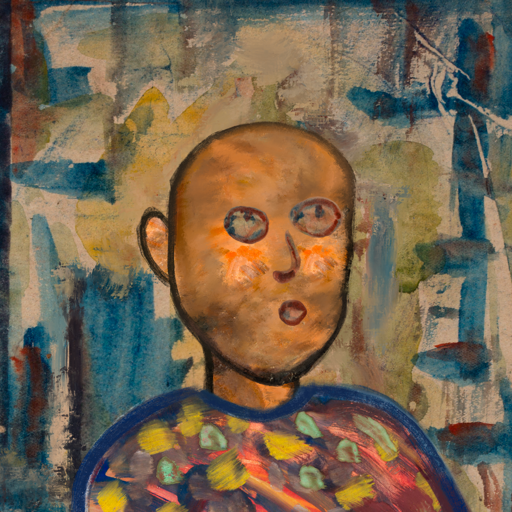
Background: Orphan, Head And Neck Side: Gypsy_Queen, Face Side: Orphan, Bust: Mother_And_Son_Mother, Hair Side: Blank, Head Accessory: Blank, Second Necklace: Blank, Necklace: Blank, Baby: Blank